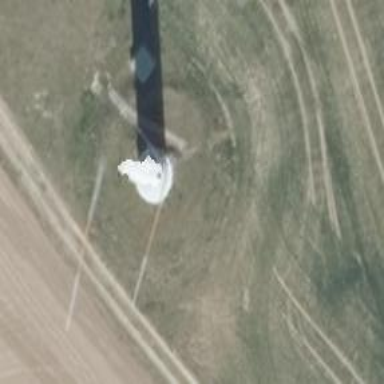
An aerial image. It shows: Wind generator using wind turbines of horizontal axis.